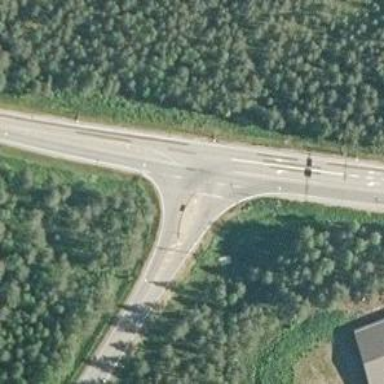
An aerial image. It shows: Trunk highway.